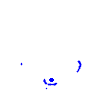
Particle: pion